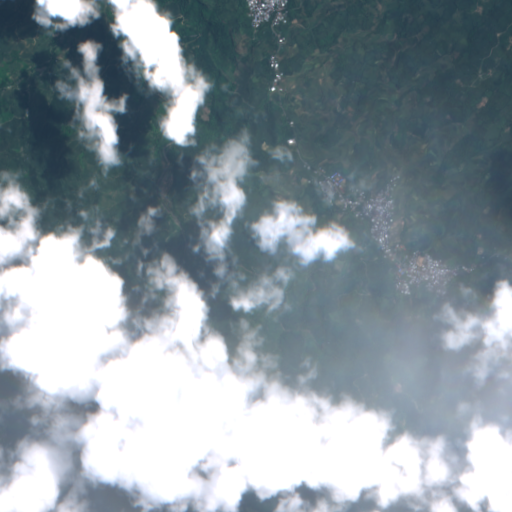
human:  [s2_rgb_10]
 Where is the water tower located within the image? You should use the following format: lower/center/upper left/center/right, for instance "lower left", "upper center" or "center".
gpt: The water tower is located in the center right of the image.
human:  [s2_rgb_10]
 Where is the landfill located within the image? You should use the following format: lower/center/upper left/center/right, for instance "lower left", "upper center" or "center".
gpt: There is no landfill in the image.